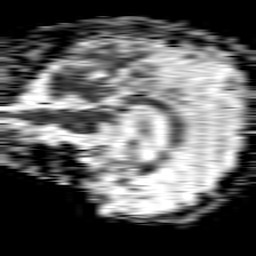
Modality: ADC
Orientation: sagittal
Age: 73
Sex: male
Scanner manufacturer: philips
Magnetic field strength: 1.5 T
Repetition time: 4.6 s
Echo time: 0.08631 s